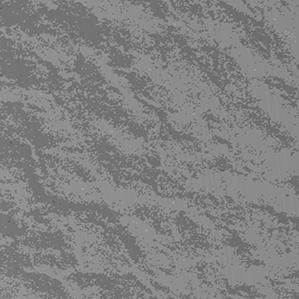
Label: frost